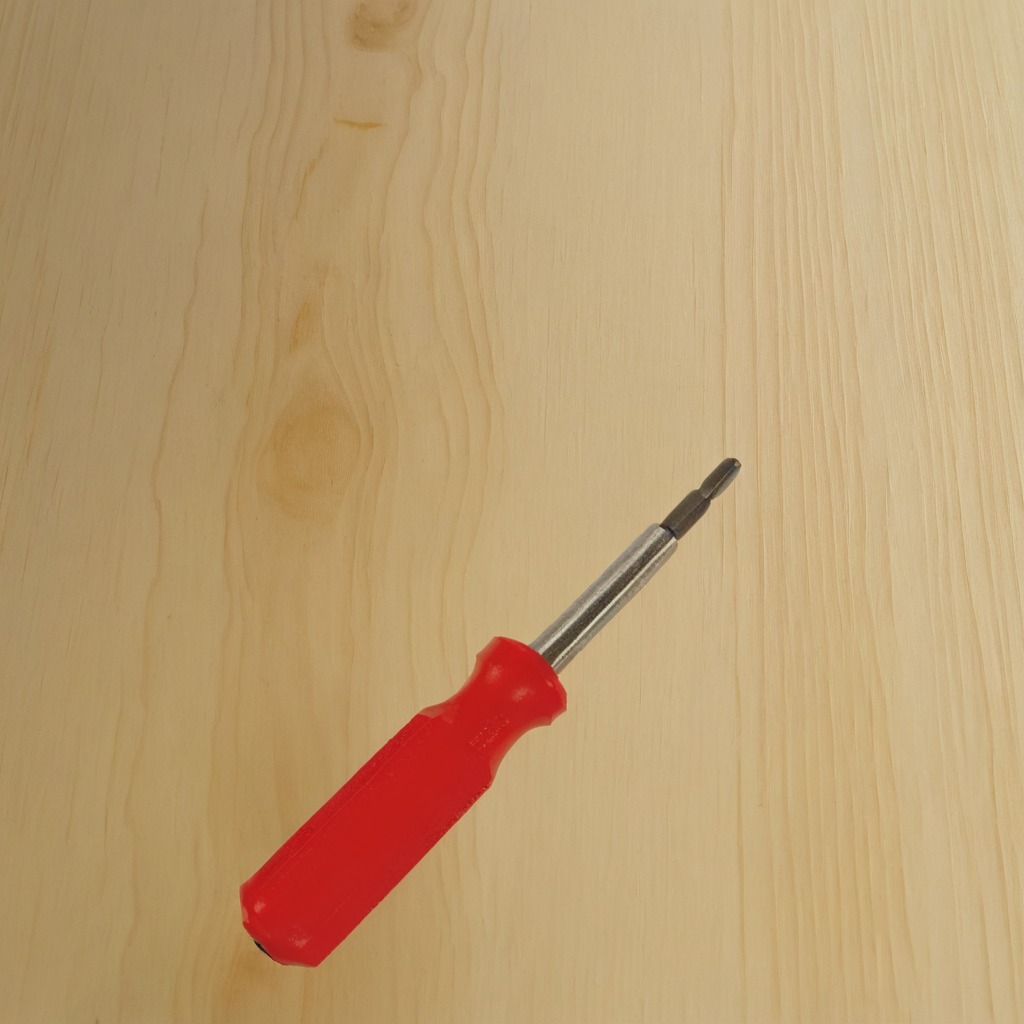
A screwdriver is lying on a plywood surface in a paint workshop lit by afternoon window light.